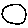
Label: circle